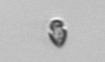
Label: Heterocapsa_rotundata